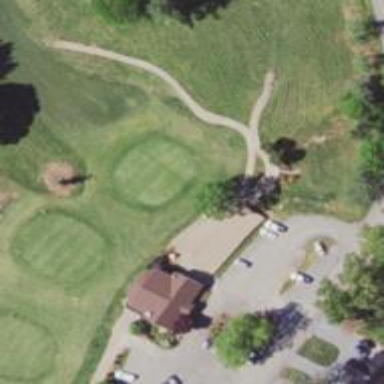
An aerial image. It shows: Path for both roads and golfers.